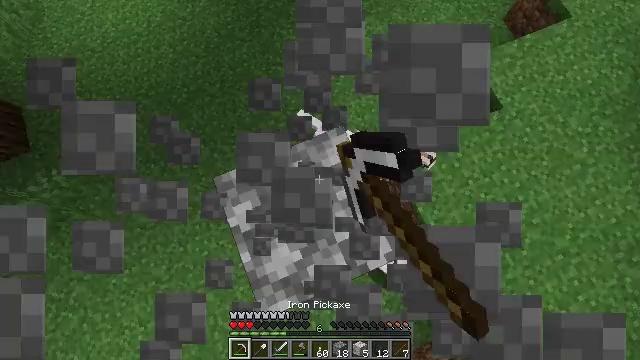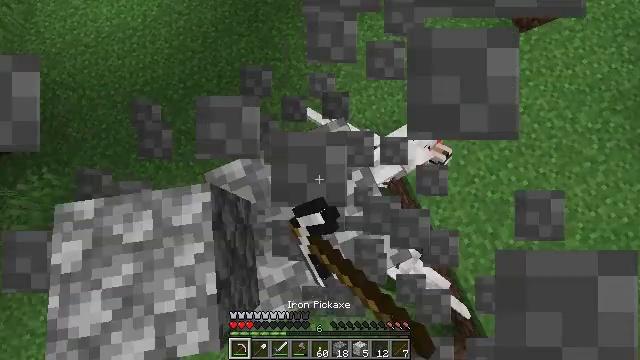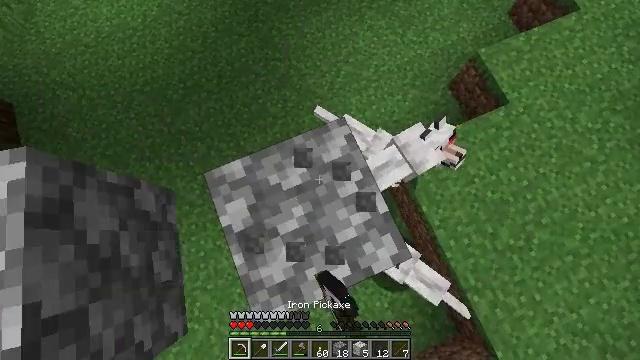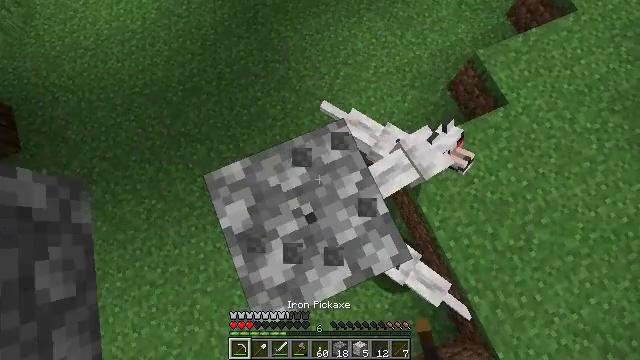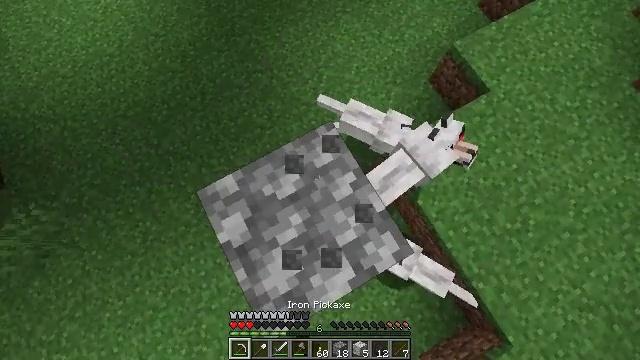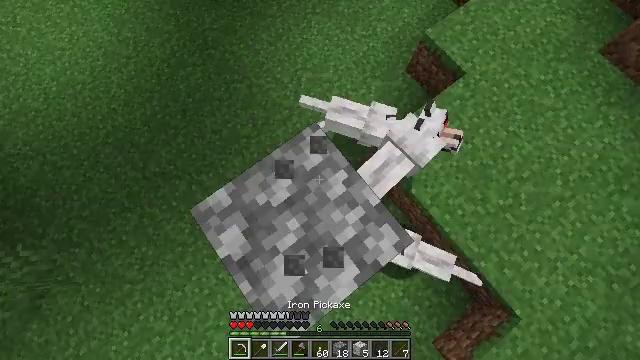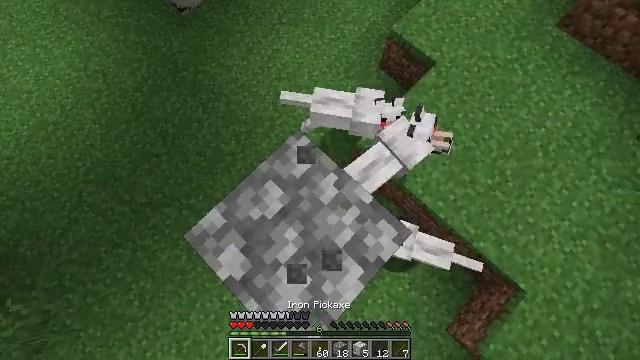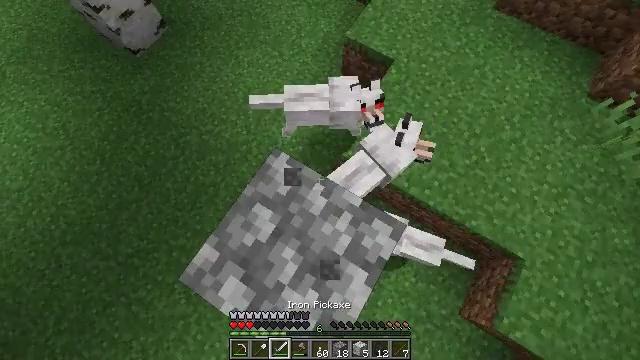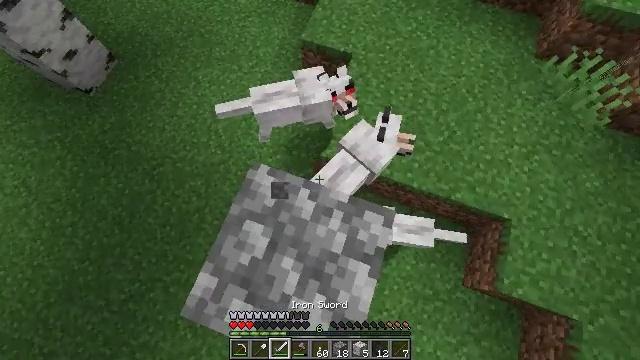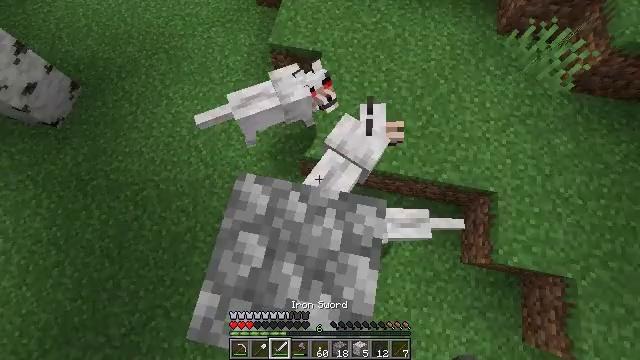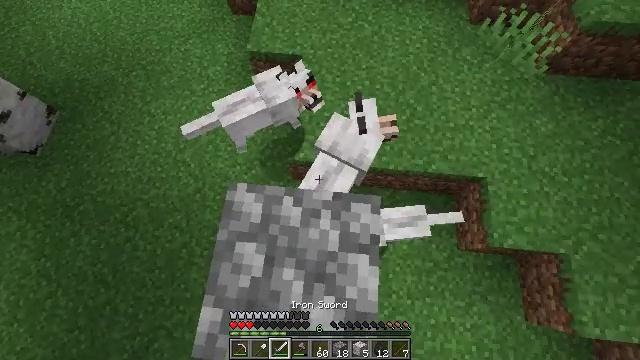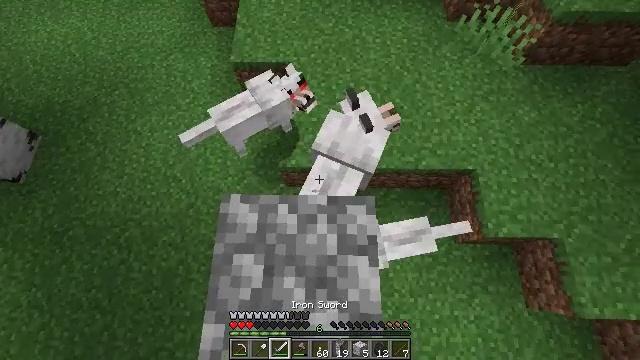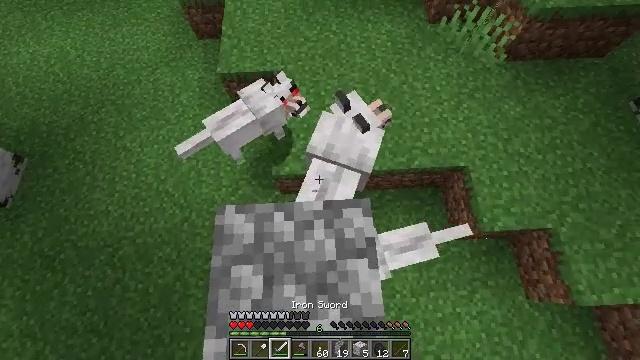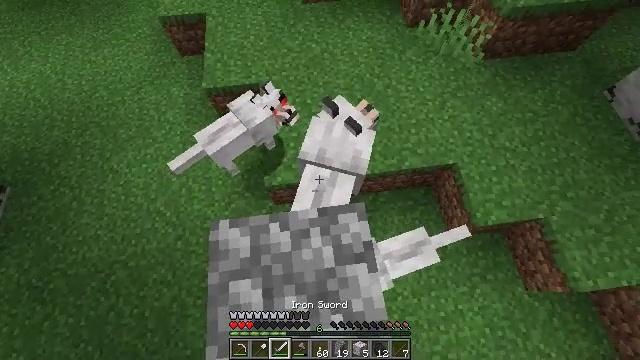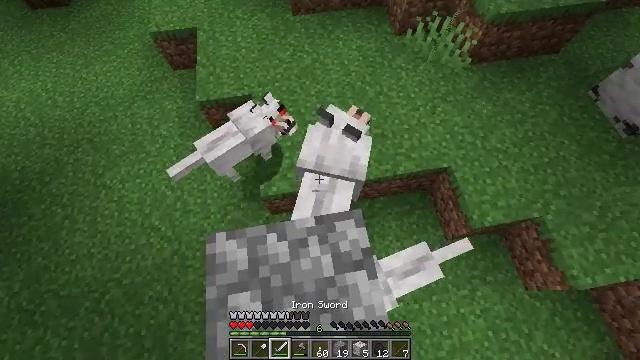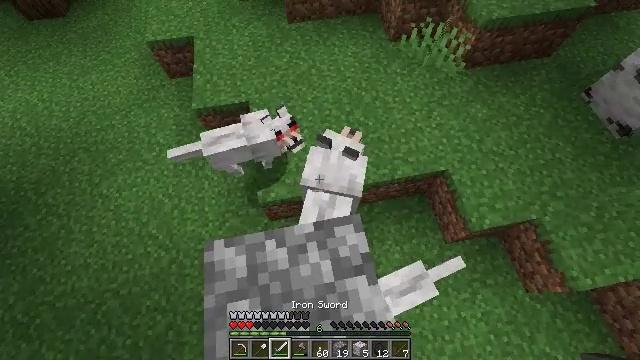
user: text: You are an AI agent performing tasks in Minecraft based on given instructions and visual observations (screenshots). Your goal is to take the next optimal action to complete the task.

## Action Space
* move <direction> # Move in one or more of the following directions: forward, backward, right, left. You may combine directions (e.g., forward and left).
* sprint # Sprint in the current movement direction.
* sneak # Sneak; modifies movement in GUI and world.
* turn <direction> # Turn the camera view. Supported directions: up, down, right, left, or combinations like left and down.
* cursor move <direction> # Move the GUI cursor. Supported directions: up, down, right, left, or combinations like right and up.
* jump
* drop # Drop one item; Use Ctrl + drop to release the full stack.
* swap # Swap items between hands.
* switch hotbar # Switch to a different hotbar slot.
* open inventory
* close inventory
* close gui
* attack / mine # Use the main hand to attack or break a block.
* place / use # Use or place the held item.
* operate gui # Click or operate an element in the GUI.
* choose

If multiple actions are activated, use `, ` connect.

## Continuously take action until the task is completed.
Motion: motion action
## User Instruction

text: Hunt wild animals.
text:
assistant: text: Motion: attack / mine
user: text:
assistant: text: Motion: attack / mine
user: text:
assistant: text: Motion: attack / mine
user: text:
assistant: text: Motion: turn right
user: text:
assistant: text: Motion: turn right
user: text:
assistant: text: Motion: turn right and up
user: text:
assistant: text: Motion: turn right and up, switch to hotbar 3
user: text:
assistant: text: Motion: turn right, switch to hotbar 3
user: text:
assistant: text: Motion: turn right, switch to hotbar 3
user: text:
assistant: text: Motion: turn right
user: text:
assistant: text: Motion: turn right and up
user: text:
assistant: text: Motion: turn right and up
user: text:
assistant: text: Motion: turn right and up
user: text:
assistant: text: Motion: turn right and up
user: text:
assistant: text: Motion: turn right and up
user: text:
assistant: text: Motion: attack / mine
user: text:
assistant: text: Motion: attack / mine
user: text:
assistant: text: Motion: attack / mine
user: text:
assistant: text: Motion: attack / mine
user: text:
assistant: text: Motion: turn right, attack / mine
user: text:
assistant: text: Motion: attack / mine